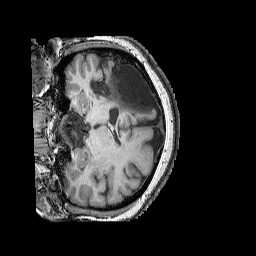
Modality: T1w
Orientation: coronal
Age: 40
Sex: female
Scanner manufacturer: siemens
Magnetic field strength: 3 T
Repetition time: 2.25 s
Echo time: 0.00411 s